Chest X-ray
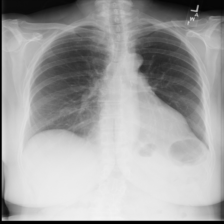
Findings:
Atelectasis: negative
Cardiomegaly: negative
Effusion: negative
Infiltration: positive
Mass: negative
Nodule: negative
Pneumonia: negative
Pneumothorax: negative
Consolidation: negative
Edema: negative
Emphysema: negative
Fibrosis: negative
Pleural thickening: negative
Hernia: negative